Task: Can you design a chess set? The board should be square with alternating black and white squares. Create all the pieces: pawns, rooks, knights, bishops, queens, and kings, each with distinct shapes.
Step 3479:
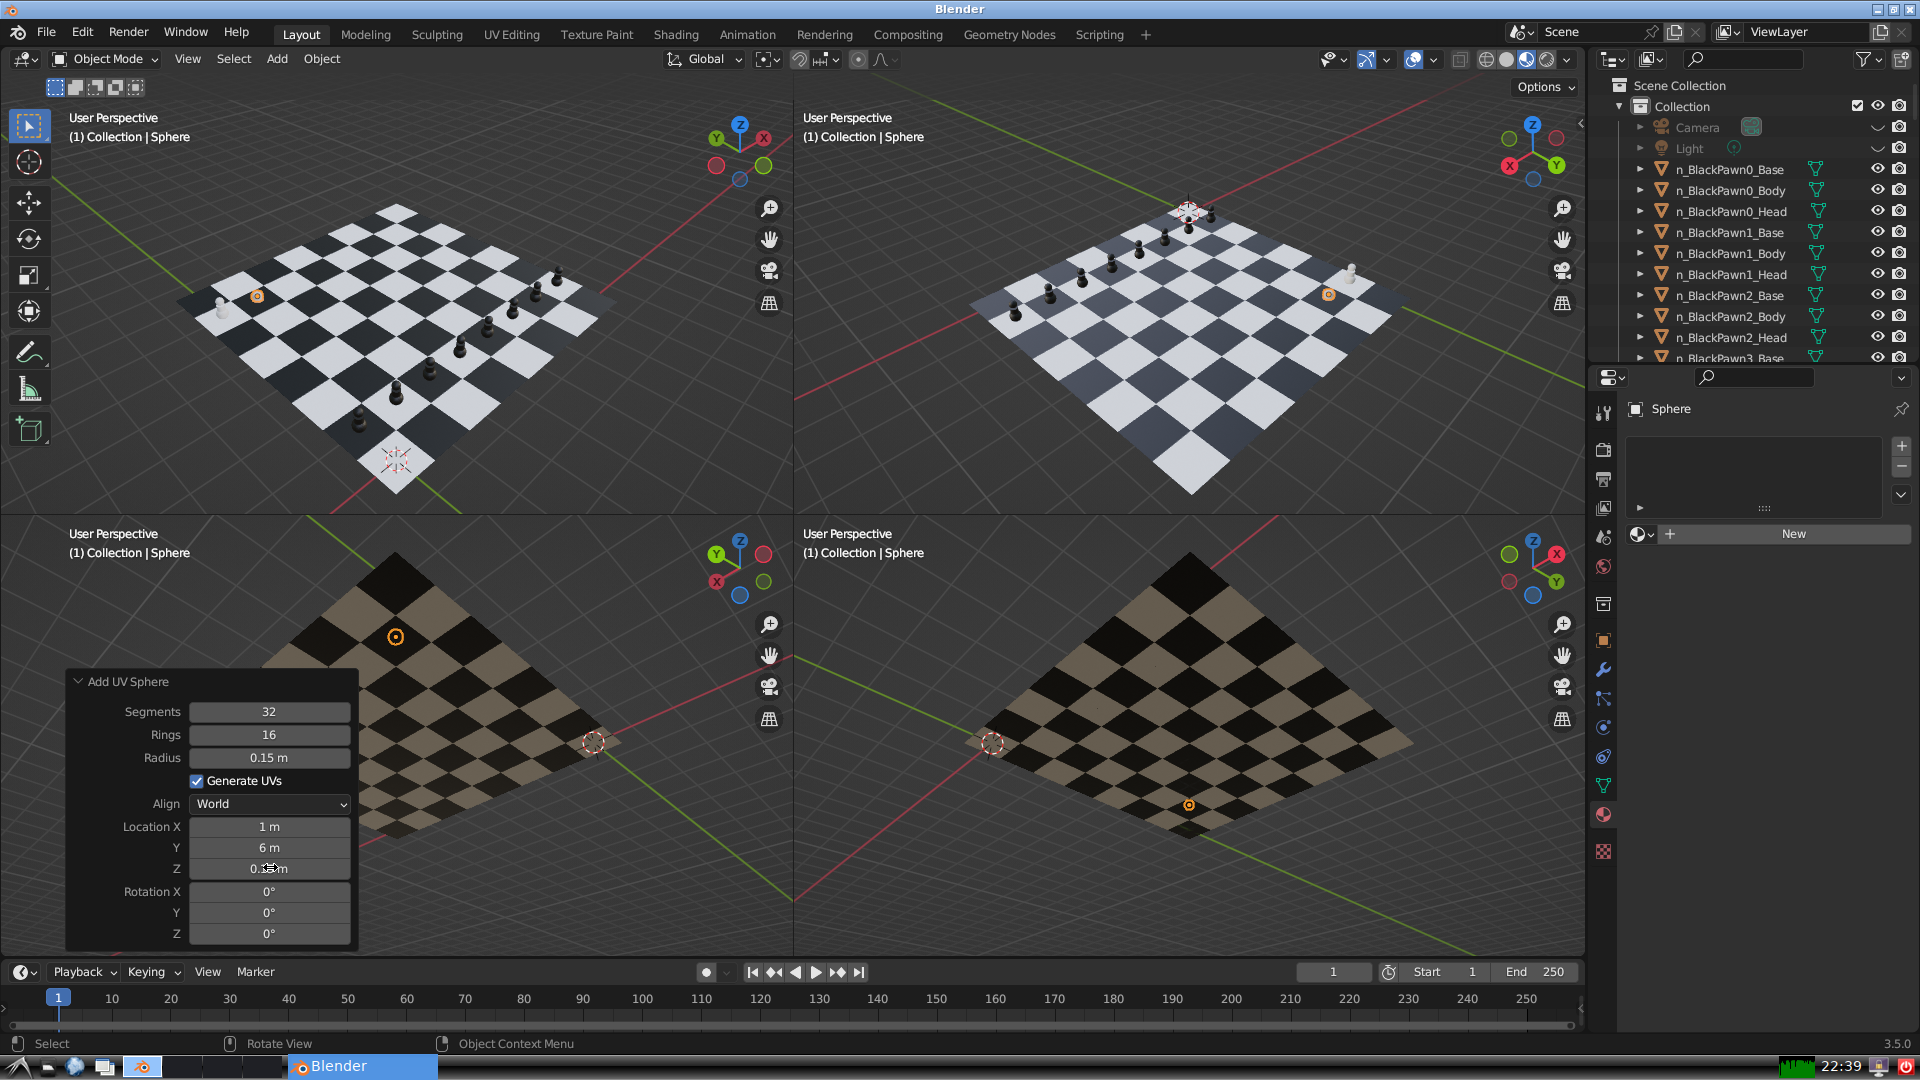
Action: {"mouse_move": [960, 540]}